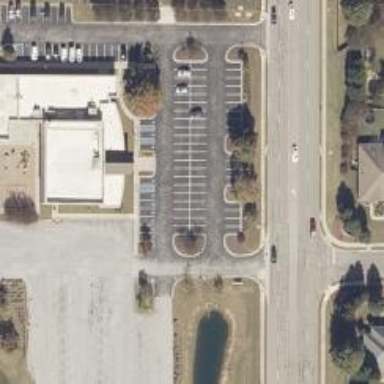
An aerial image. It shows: Parking space.